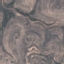
Land use / land cover: HerbaceousVegetation